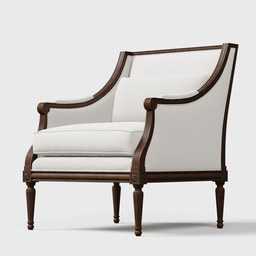
Label: furniture